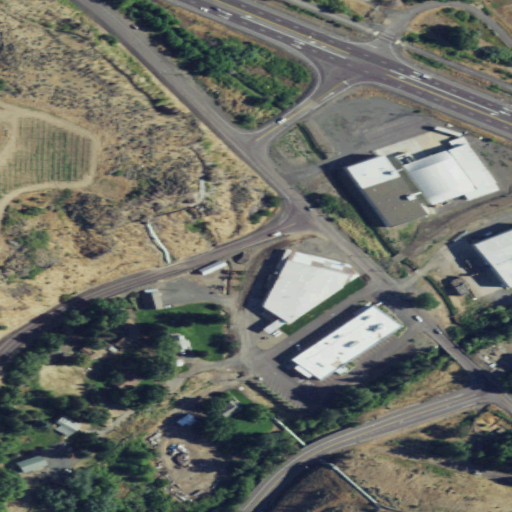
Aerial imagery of valley in Washington named Cowiche Canyon containing medium intensity development, low intensity development, high intensity development, shrub, open development, cultivated crops, pasture, and herbaceous wetlands